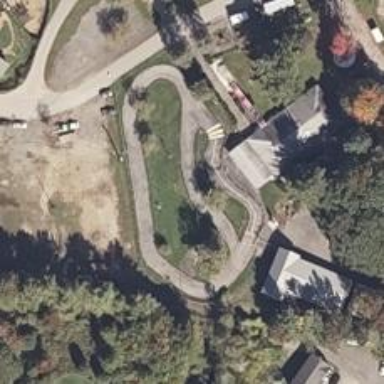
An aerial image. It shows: Karting raceway.